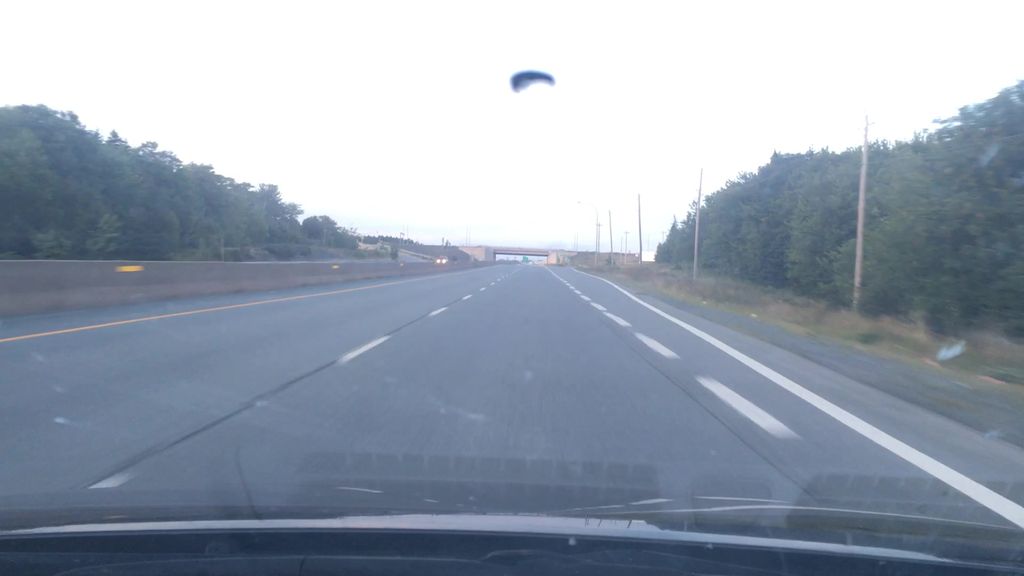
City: halifax